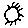
Label: sun